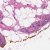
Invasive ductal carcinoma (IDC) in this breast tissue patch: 0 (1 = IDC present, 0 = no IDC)